Field crop: maize
Growth stage: 2
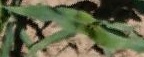
Species: maize